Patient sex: F
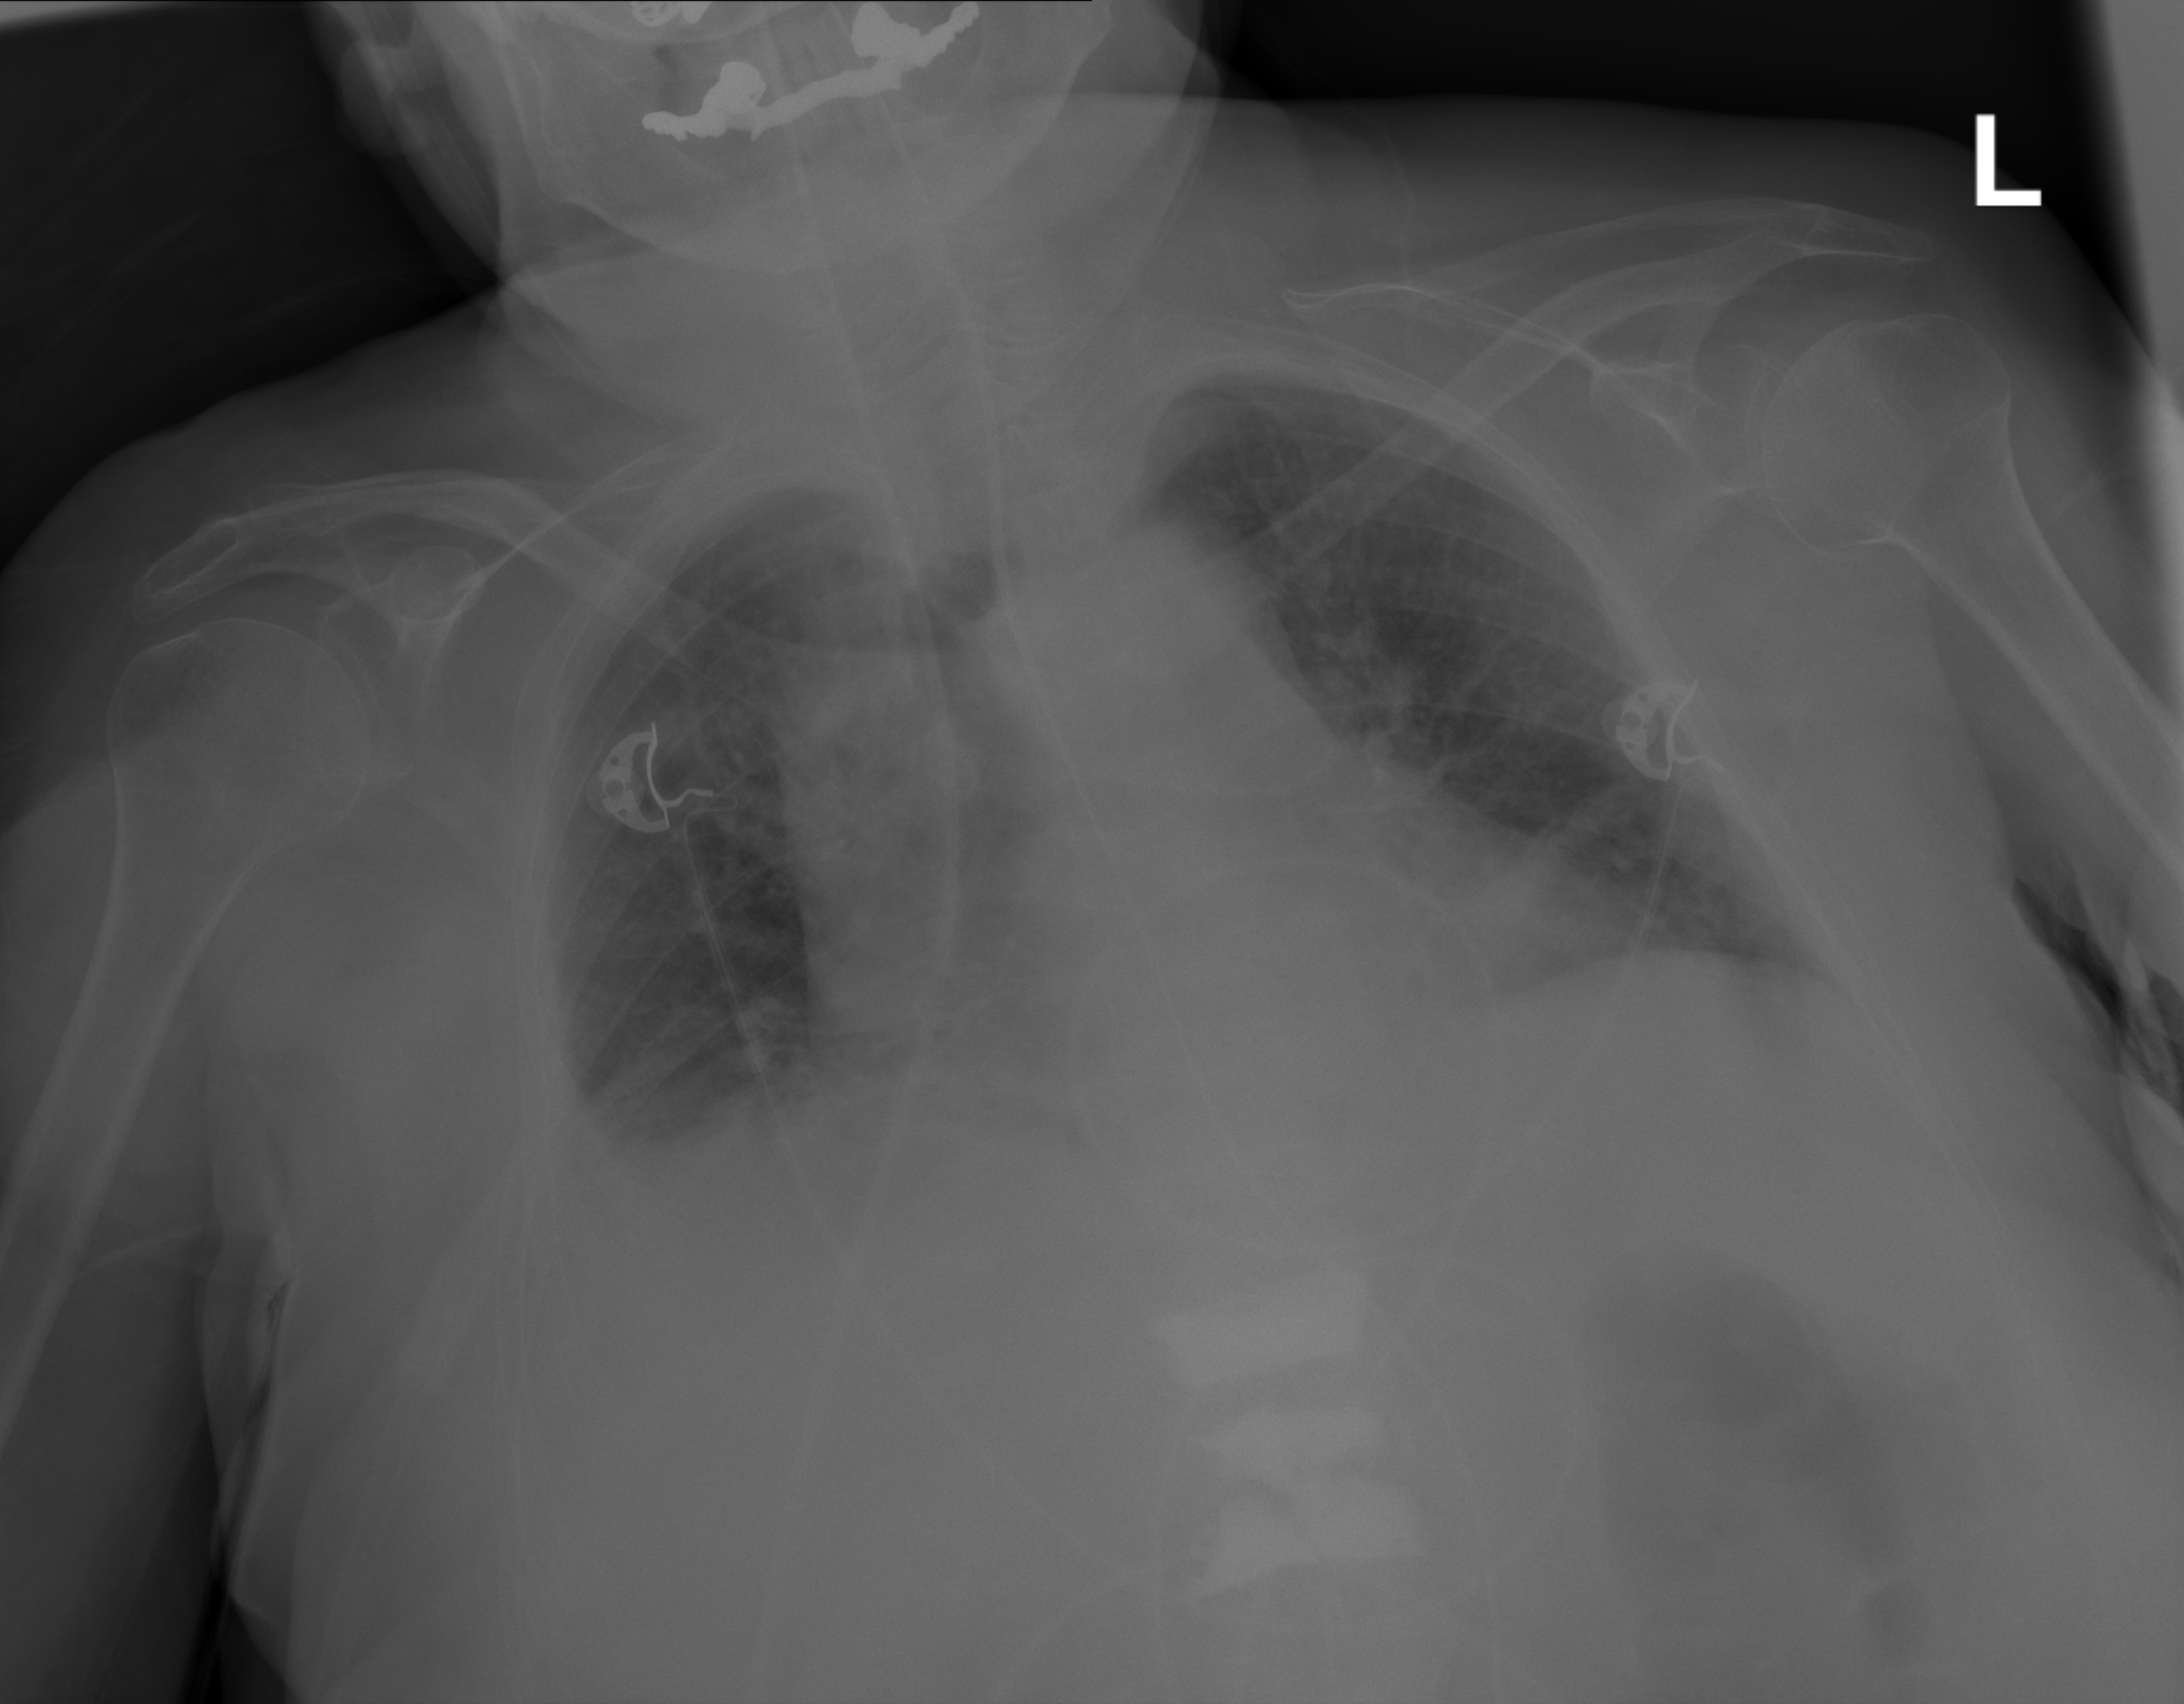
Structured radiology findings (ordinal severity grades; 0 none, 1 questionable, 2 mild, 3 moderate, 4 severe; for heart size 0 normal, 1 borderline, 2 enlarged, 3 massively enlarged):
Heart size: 0
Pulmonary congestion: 2
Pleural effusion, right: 0
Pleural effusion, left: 0
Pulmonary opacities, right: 0
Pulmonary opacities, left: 0
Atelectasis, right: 0
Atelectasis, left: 0